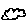
Label: cloud